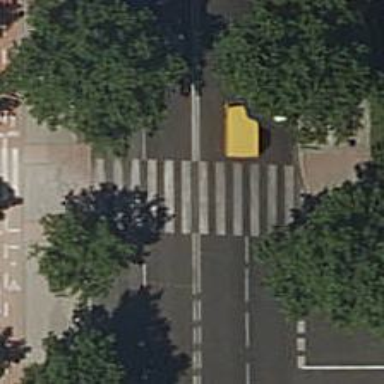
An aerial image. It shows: Footway crossing with marked asphalt surface.